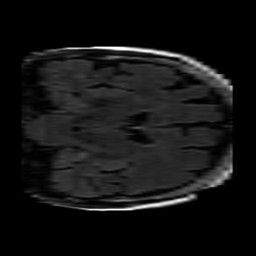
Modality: FLAIR
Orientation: coronal
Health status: ill
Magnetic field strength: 3 T